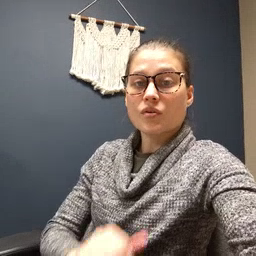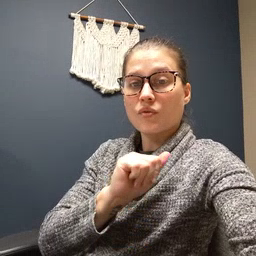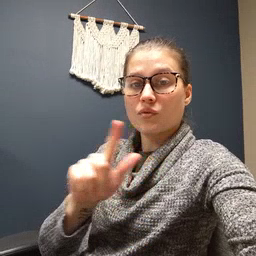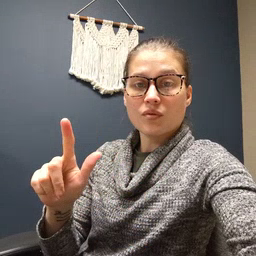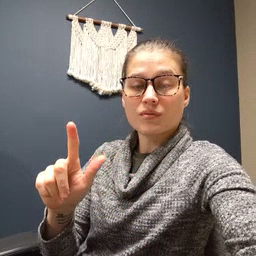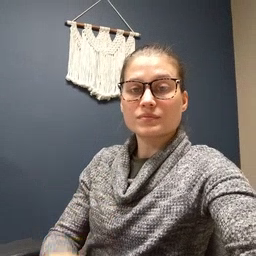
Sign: all